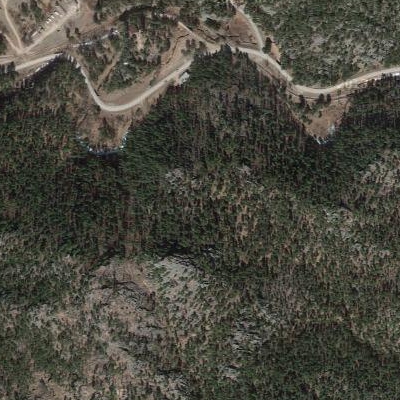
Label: Forest